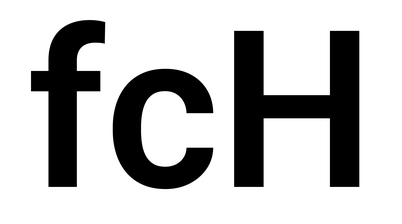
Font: Roboto_SemiBold